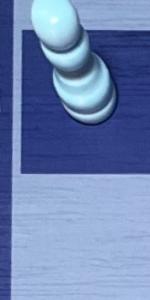
Label: Empty